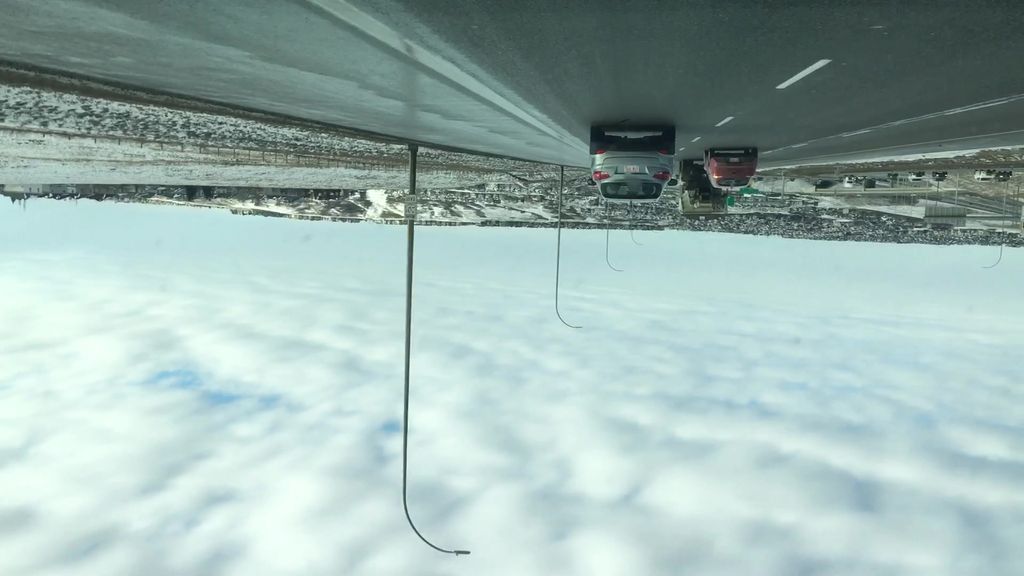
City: calgary